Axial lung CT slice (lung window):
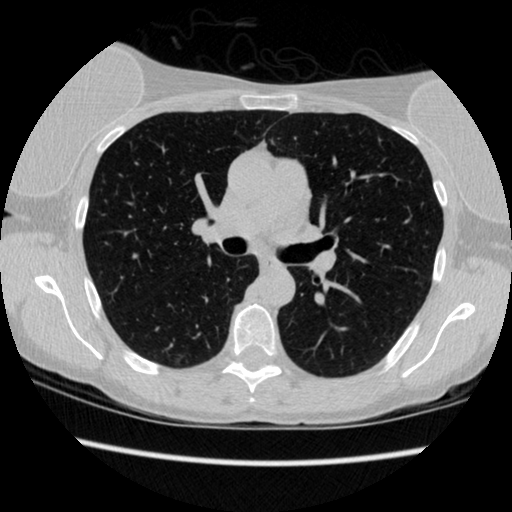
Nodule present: no